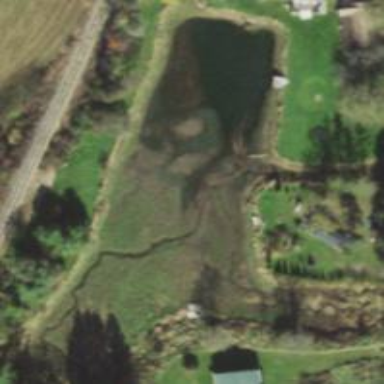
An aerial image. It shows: Pond surrounded by natural water.